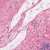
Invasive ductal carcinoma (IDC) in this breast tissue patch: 0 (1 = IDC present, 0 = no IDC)